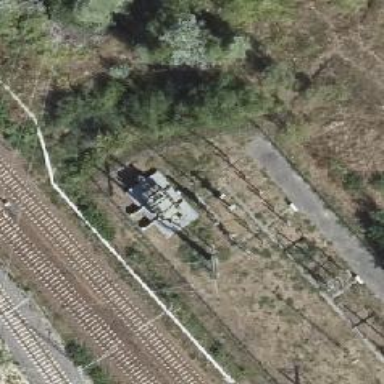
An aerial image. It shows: Transformer on power line.